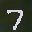
Label: 7